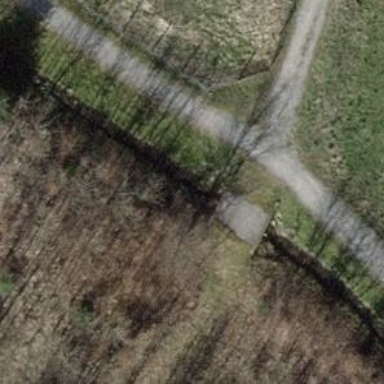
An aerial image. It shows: Track with grass surface. The track type is grade3.